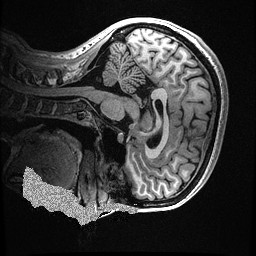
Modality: T1w
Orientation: sagittal
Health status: healthy
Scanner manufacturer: ge
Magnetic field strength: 3 T
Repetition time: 0.006952 s
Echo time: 0.00292 s